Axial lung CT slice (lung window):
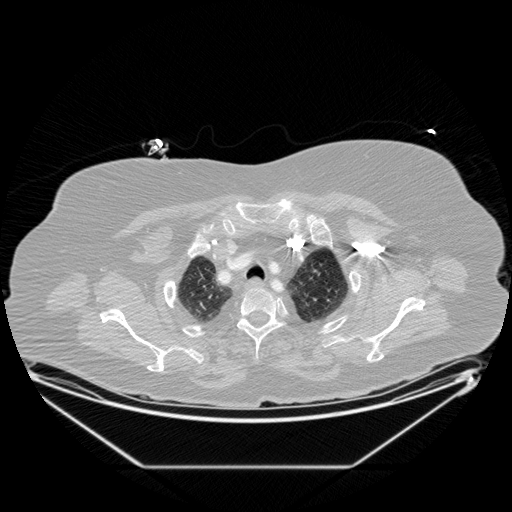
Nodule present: no